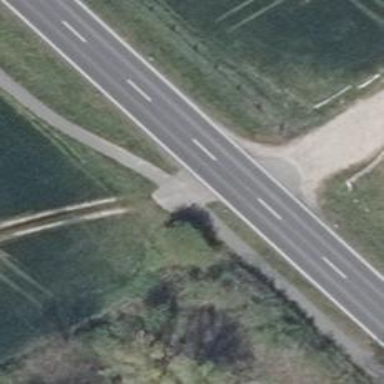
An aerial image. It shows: Track road with ground surface.